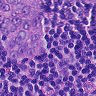
Metastatic tissue present: yes